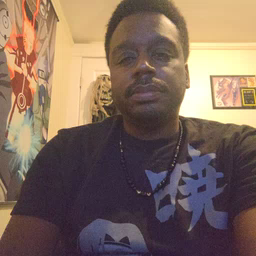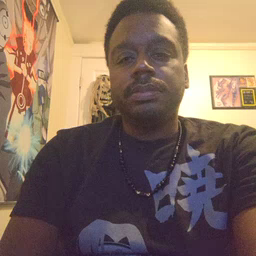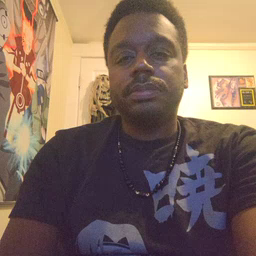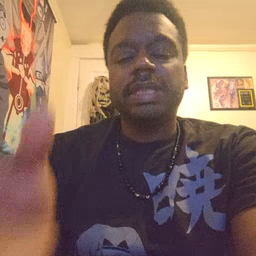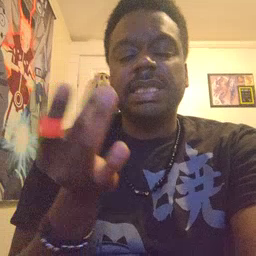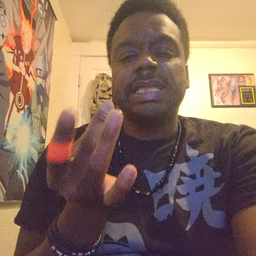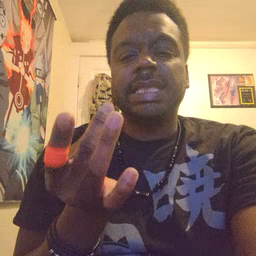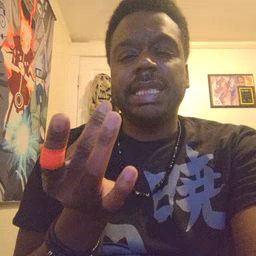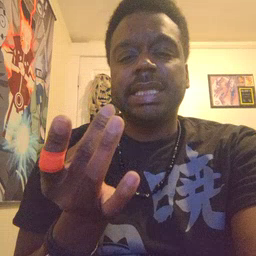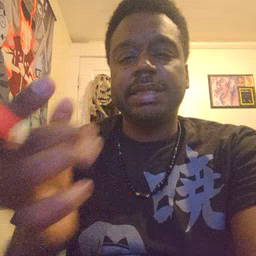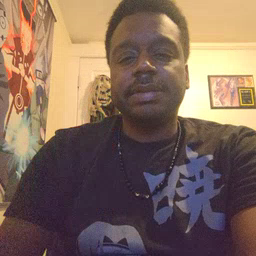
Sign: sticky